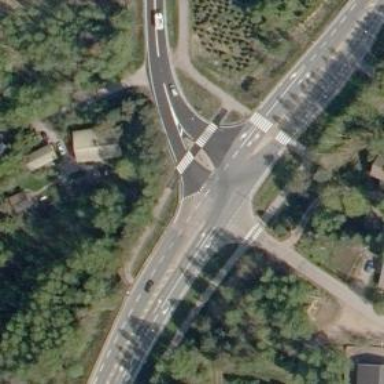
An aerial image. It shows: Island crossing on the road.